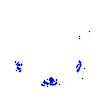
Particle: kaon